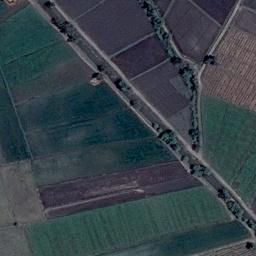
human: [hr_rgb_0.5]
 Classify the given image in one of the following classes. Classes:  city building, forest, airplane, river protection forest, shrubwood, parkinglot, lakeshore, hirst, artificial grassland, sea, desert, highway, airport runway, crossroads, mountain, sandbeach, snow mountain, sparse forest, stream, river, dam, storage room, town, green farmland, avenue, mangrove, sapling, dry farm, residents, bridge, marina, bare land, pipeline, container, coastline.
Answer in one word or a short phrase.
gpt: green farmland